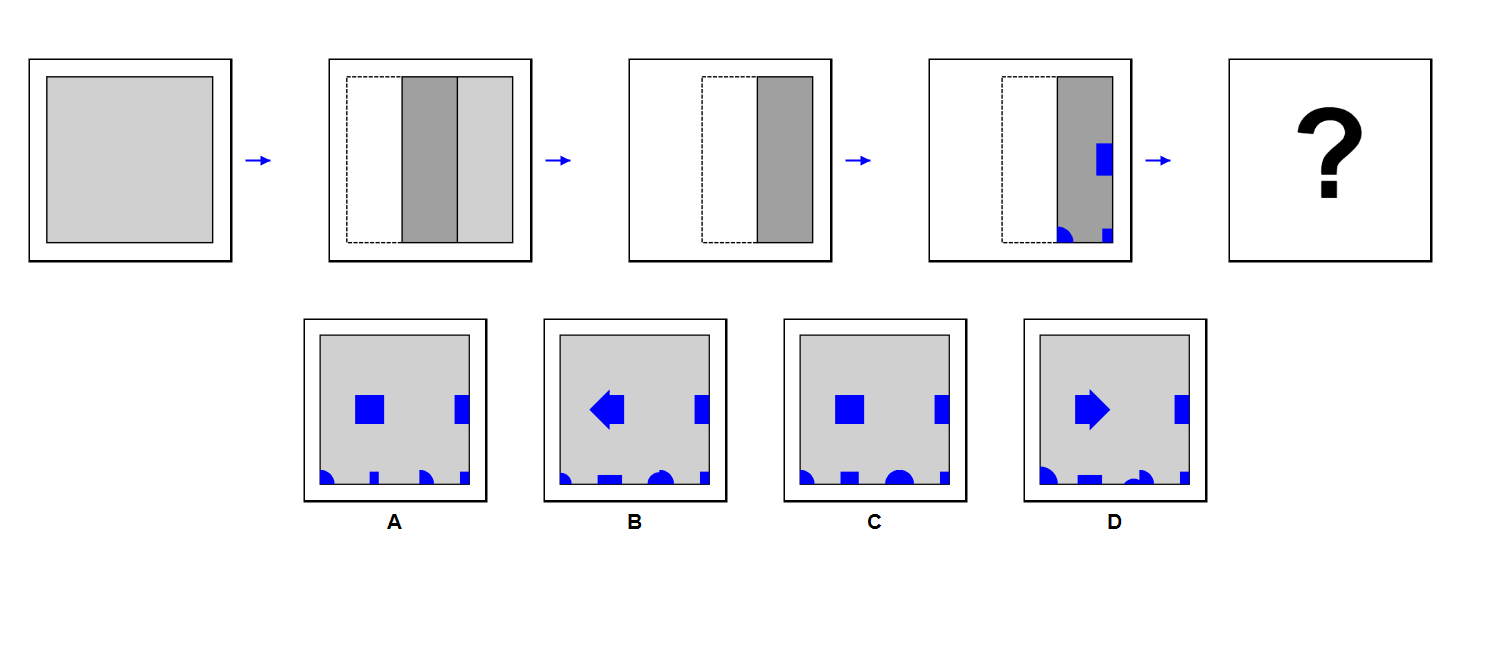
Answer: C